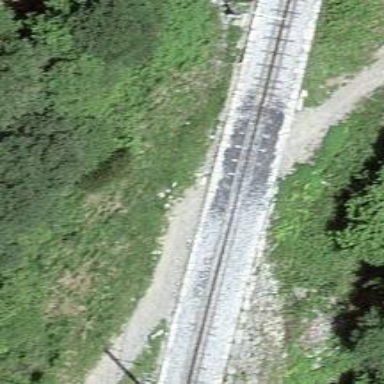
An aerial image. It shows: Crossing for the railway.